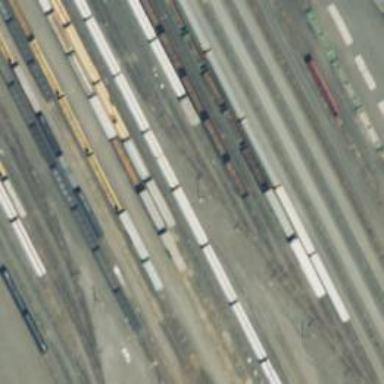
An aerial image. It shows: Railway yard used for servicing trains.